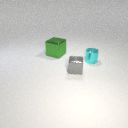
large green metal cube behind small gray metal cube